Current action and preconditions to check: trajectory_clear

Your task: For each precondition in the list above, predict whether it will hold at this action.

Consider the current scene as observed from the mobile robot's camera, and analyze the predicted future states of all dynamic agents (e.g., people, animals, vehicles, or any moving entities) within the NEXT SECOND.

IMPORTANT: Only answer "very likely" if you are absolutely certain—based on strong, clear evidence—that a dynamic agent will violate the precondition in the predicted future state. Do NOT answer "very likely" for unlikely, ambiguous, or low-probability risks.

Ask yourself for each precondition: Is there a high probability, with clear and convincing evidence, that the predicted future states of any dynamic agent will interfere with the predicted future state of the currently executing action within the NEXT SECOND, causing that precondition to fail?

Assess the risk level based on these predictions. Use "likely" or "very likely" if motions create a clear risk of interference.

Use "neutral" or "improbable" if agents are nearby but their predicted paths are clearly diverging or non-conflicting.

Failure Risk Categories: "very improbable", "improbable", "neutral", "likely", "very likely"

Answer Format: Output ONLY the probability_of_failure value from these categories: "very improbable", "improbable", "neutral", "likely", "very likely"

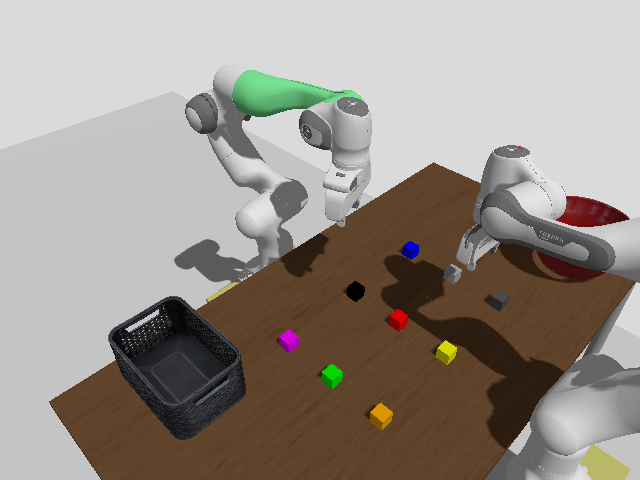

Answer: very improbable